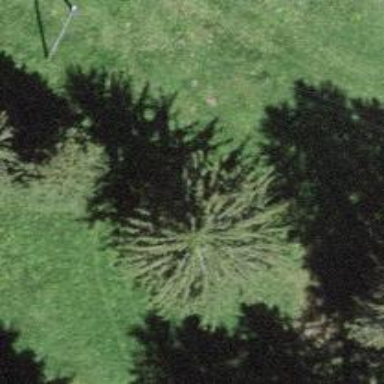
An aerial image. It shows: Beautiful tree in nature.